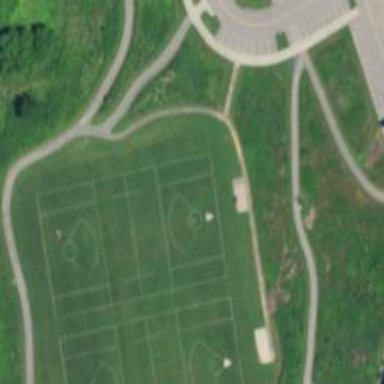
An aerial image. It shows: Multi-sport pitch for leisure and various sports activities.